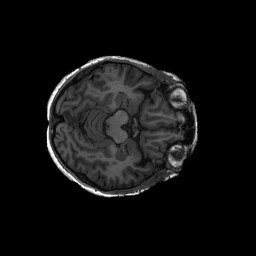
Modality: T1w
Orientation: axial
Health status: ill
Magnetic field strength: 3 T